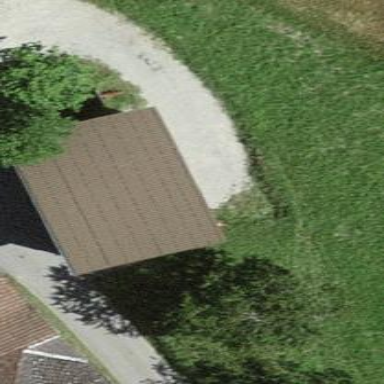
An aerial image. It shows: Rural barn.